Field crop: maize
Growth stage: 2
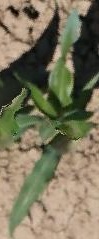
Species: maize